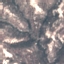
Land use / land cover class: HerbaceousVegetation